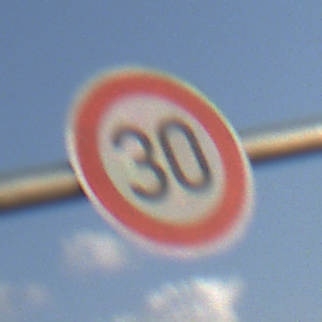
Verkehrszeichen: Geschwindigkeit30
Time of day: MorningAfternoon
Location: Outdoor (Nature)
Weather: PartlyCloudy
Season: NotSpecified
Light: Natural